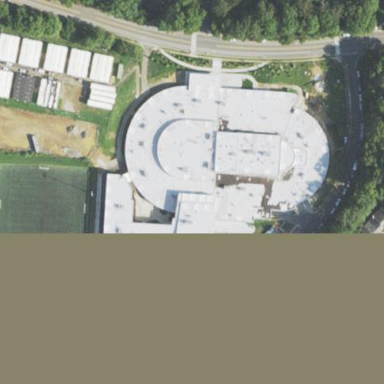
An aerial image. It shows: School building with school amenities.